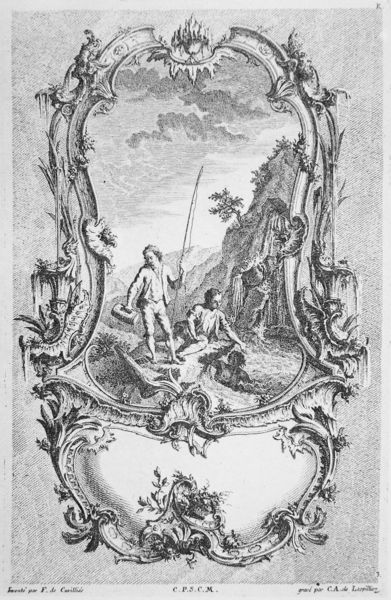
Titel: Ornamentstich (Vorlagenblatt)
Künstler: Francois d.Ä. Cuvilliés
Standort: Wien
Institution: Museum für angewandte Kunst
Schlagwörter: baum, berg, felsen, himmel, mann, wasser, weiß, wolken, baden, bäume, fluss, landschaft, menschen, see, sitzen, ufer, abend, ausschnitt, blumen, frankreich, frau, geschwungen, grau, holz, licht, männer, schwarz, skizze, szene, zeichnung, blüten, weg, wolke, ornament, hemd, jacke, jung, barock, halten, mensch, rahmen, stehen, stein, steine, schauen, signatur, spiegel, bach, baumstamm, morgen, natur, busch, gebüsch, gewässer, sonne, figur, adel, pflanze, pflanzen, rokoko, tal, boot, ranken, schwung, schrift, rahmung, zwei, fischer, jungen, knaben, abhang, gepäck, berge, berghang, fels, gebirge, hang, grafik, graphik, linien, schlucht, idylle, figuren, böschung, strom, jugendstil, kartusche, tapete, dekor, floral, ornamente, verzierung, korb, stuck, junge, knöpfe, weste, klippe, blütenblätter, knabe, kanu, flusslandschaft, abgrund, druck, lithographie, schwarzweiss, druckgrafik, schraffur, stich, blanc, noir, text, beschriftung, angel, tasche, allegorie, entwurf, ranke, fisch, schnörkel, landschaftsbild, wanderer, exterieur, muschel, arkadien, emblem, kupferstich, verzeirung, gravure, schäfer, köcher, rute, gezeichnet, pflanzenornamentik, angler, koffer, angeln, kassette, fischen, rocaille, jünglinge, vieux, angelrute, peche, ornamtentik, arkadisch, neptun, roccaille, anglerkorb, tapetenentwurf, wurmkasten, zwei figuren, fesl, nigger, muschelwerk, rokok, c-schwung, old, picture, druckgrahik